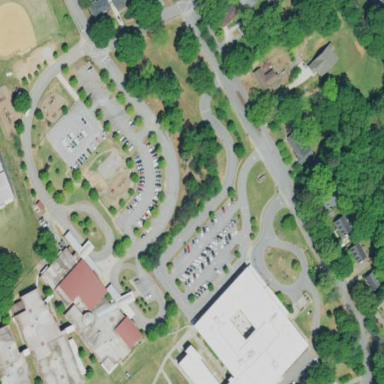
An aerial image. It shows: School.